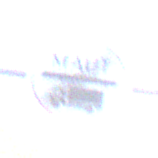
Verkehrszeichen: EndeMautpflicht
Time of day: SunriseSunset
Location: Outdoor (Urban)
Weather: PartlyCloudy
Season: NotSpecified
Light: Natural